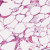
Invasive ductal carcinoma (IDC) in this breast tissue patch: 0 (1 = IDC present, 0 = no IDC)